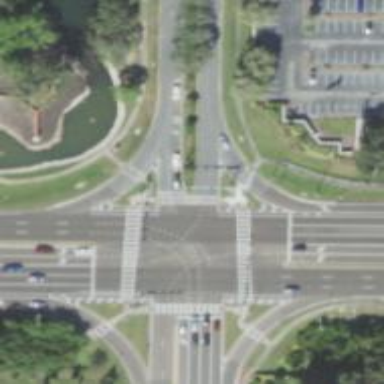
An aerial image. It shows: Marked crossing on footway.